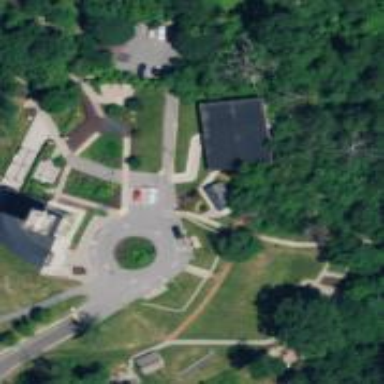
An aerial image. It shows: Memorial site with historic significance.